Question: On the start of the activity I have set the progress to 8 ;
so the thumb is on 8 but the background is not on 8 , After changing the seekbar it working fine but on start of the activity it's not...

Thanks in advance...
Code is:-
'''
public static int time=8;
oncreate(){
SeekBar sb=(SeekBar)findViewById(R.id.SB);
TextView tv=(TextView)findViewById(R.id.tv);
sb.setMax(20);
sb.setProgress(time);
sb.setOnSeekBarChangeListener(new SeekBar.OnSeekBarChangeListener() {
public void onStopTrackingTouch(SeekBar seekBar) {
// TODO Auto-generated method stub
}
public void onStartTrackingTouch(SeekBar seekBar) {
// TODO Auto-generated method stub
}
public void onProgressChanged(SeekBar seekBar, int progress,
boolean fromUser) {
// TODO Auto-generated method stub
time=progress;
tv.setText(time+"");
}
});
}
'''
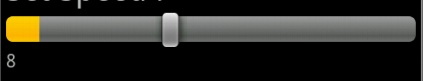
Answer: Try to set the max value first. Then try to set the progress.